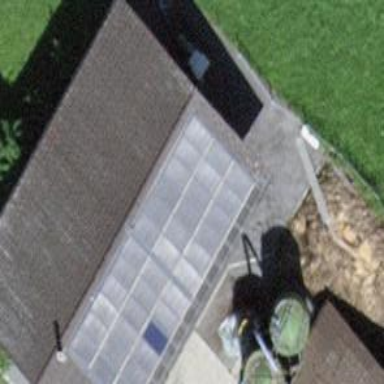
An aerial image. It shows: Shed building.